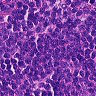
Metastatic tissue present: no